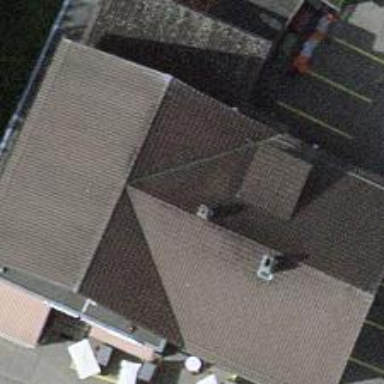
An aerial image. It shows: Restaurant.